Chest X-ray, AP view. Patient: 26 years old, sex F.
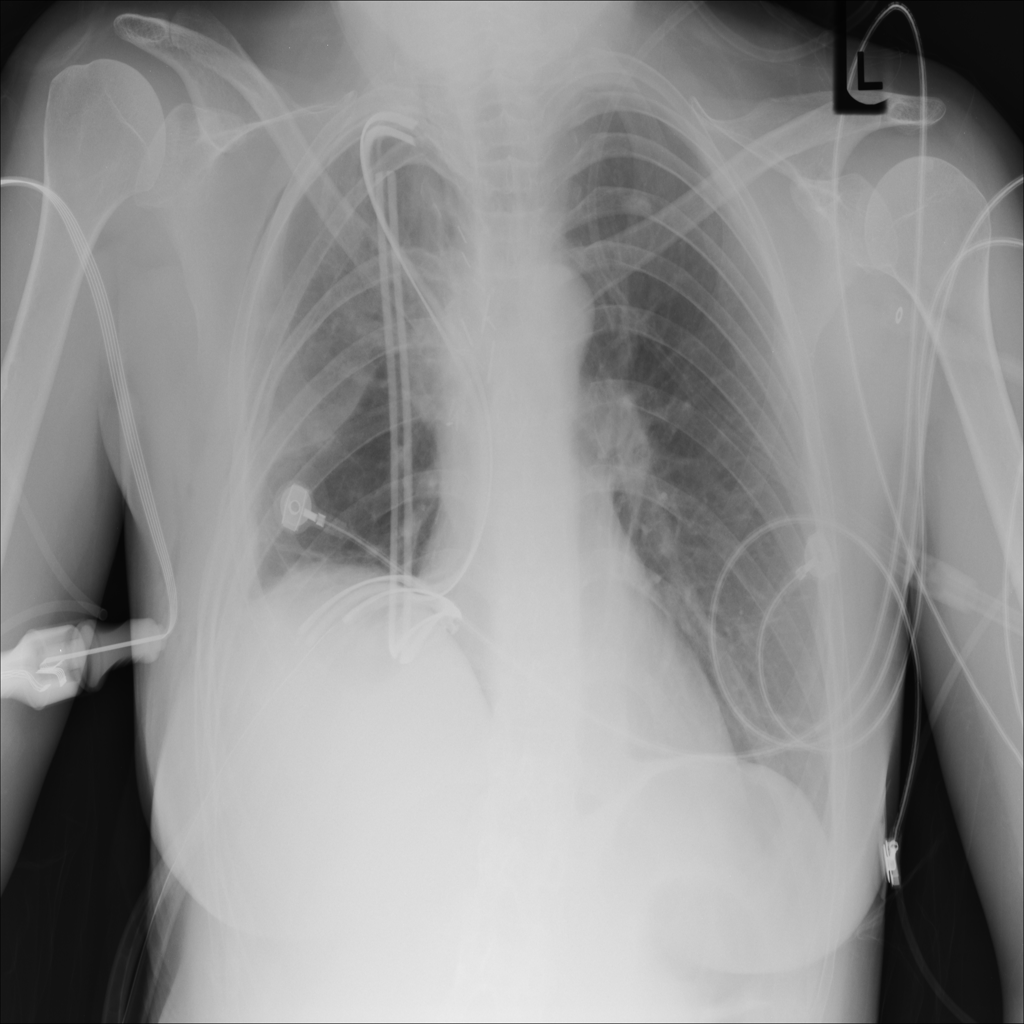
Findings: No Finding